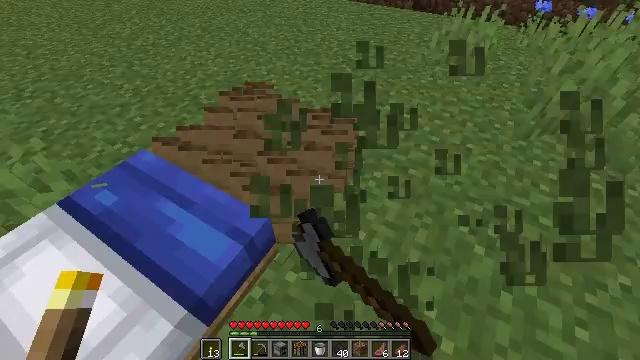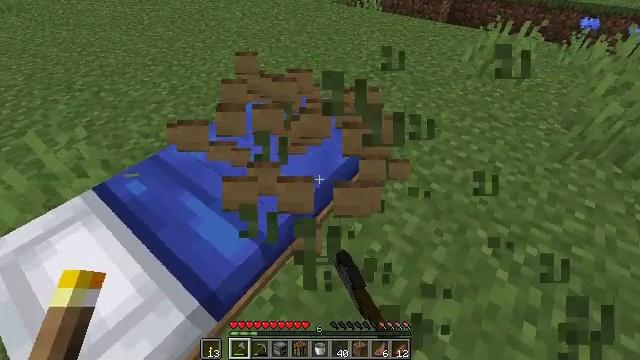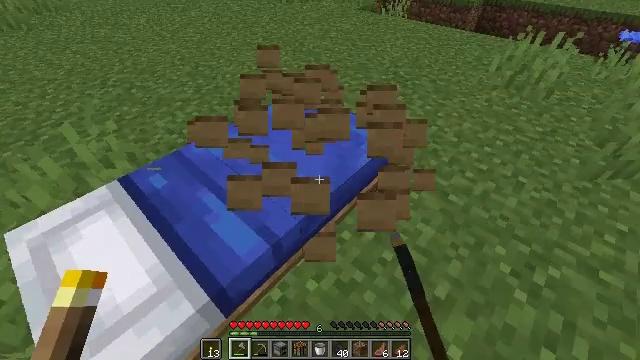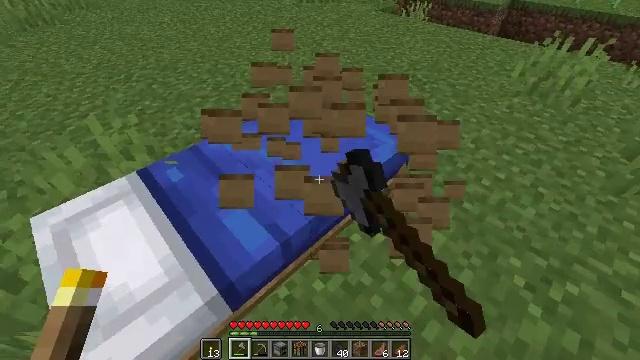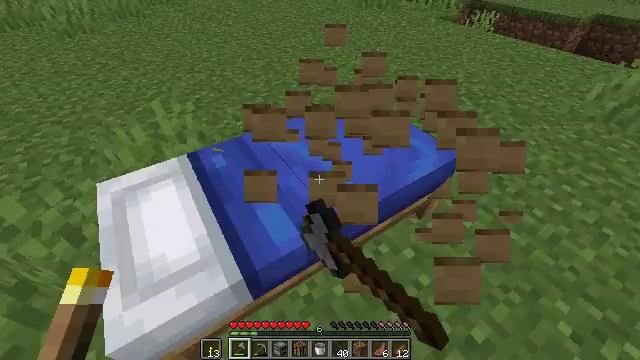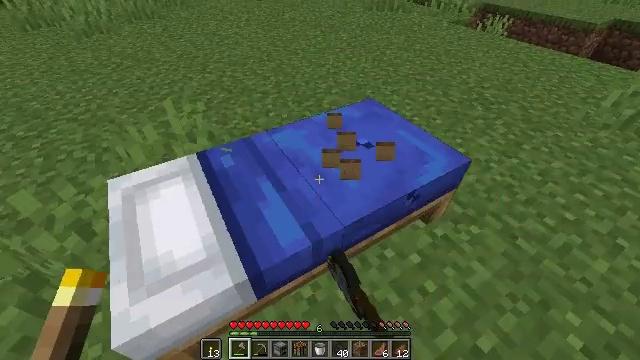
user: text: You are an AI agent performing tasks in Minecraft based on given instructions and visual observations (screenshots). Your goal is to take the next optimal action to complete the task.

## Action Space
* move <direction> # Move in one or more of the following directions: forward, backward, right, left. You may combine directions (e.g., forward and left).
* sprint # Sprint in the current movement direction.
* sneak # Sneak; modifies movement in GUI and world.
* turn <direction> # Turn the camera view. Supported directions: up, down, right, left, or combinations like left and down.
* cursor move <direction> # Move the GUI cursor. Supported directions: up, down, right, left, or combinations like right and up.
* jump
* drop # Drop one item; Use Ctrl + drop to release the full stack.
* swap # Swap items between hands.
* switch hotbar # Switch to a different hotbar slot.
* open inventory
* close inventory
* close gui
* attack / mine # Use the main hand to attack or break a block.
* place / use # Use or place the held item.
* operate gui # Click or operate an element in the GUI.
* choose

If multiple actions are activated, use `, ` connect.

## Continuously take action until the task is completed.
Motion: motion action
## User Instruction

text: Dismantle the blue bed.
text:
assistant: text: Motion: turn left and up, attack / mine
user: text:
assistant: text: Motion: turn left, attack / mine
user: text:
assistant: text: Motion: turn left, attack / mine
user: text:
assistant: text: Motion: turn left, attack / mine
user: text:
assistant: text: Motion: turn left, attack / mine
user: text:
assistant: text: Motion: attack / mine